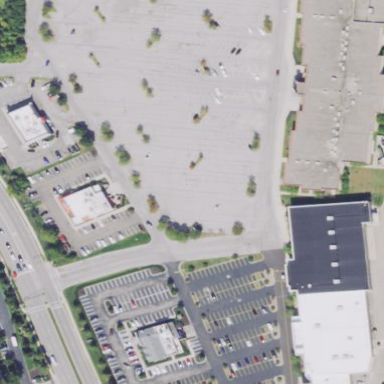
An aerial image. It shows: Retail area.